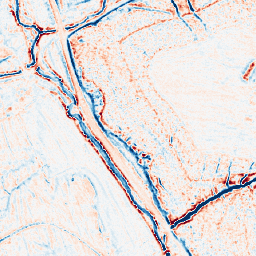
Category: edge_preserving
Decomposition family: bilateral
Decomposition parameters: d: 9
sigma_color: 25
sigma_space: 50
Upsampling method: nearest
Upsampling parameters: scale: 2
Upsampling scale: 2